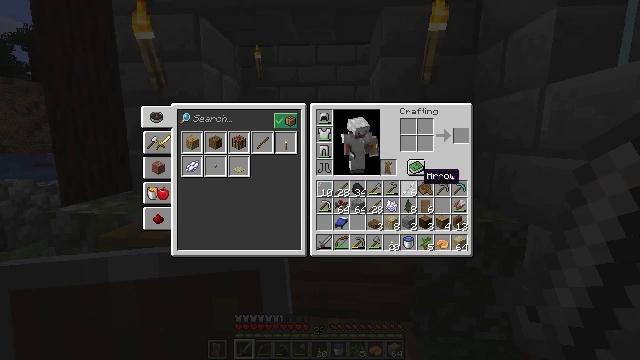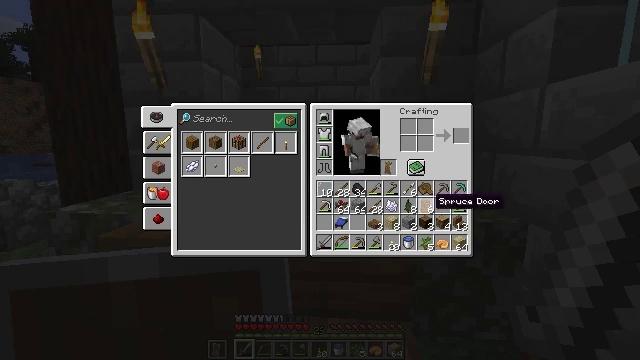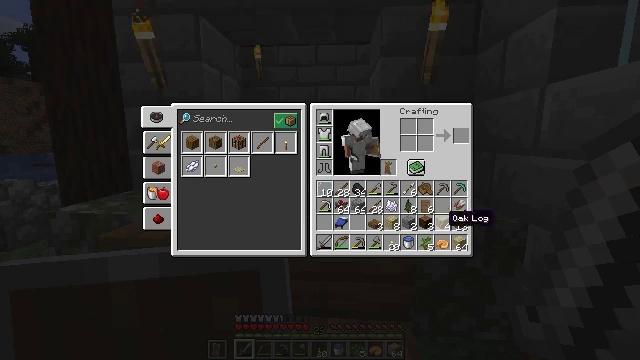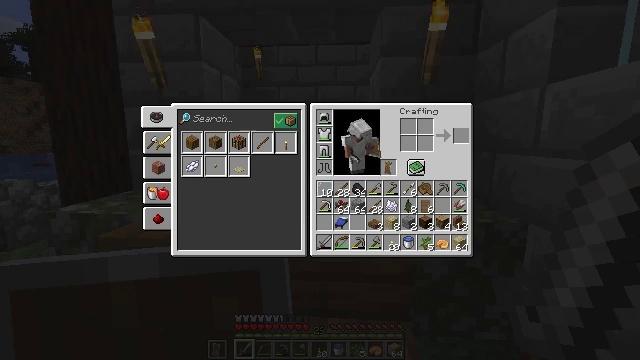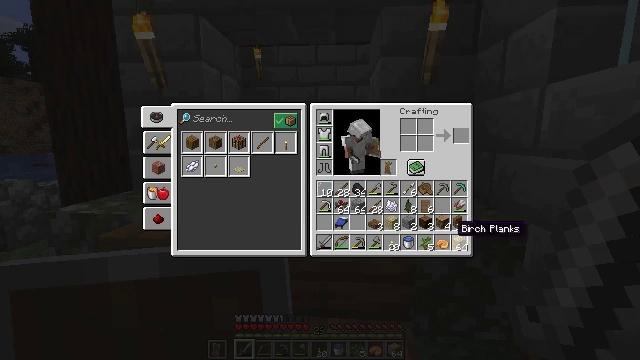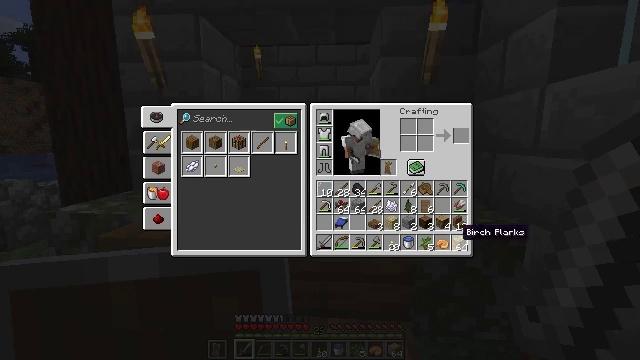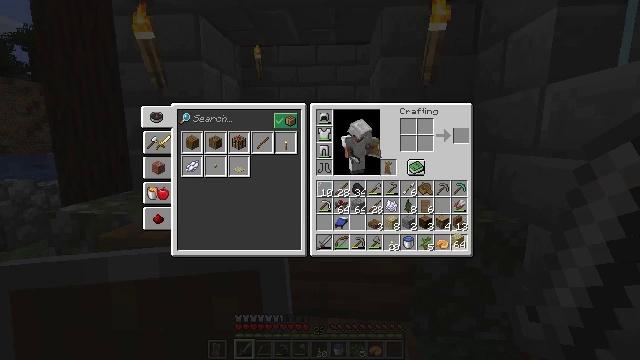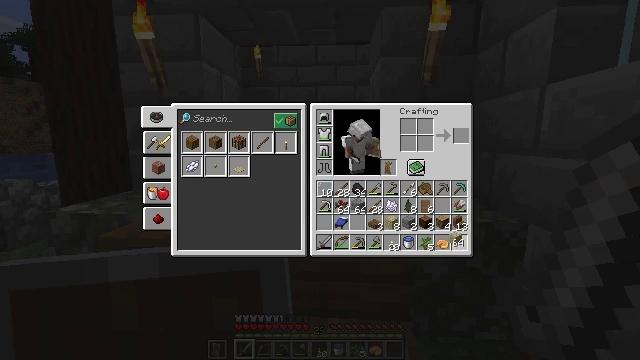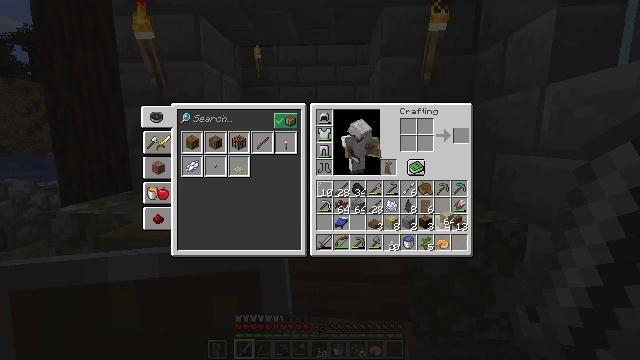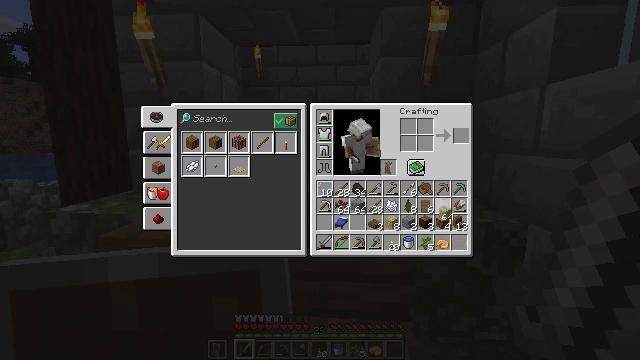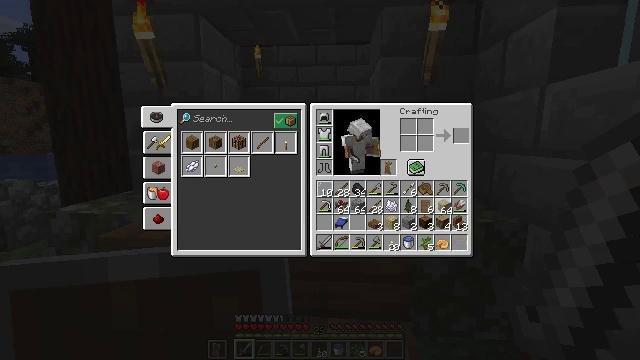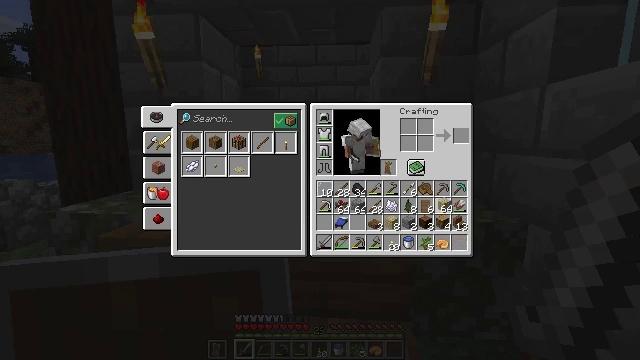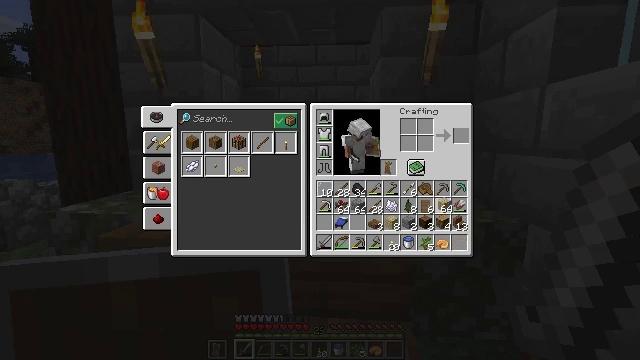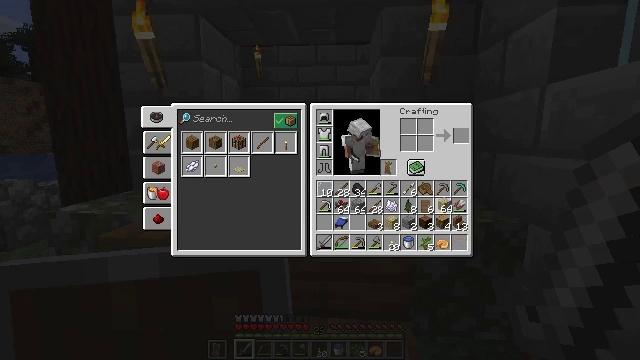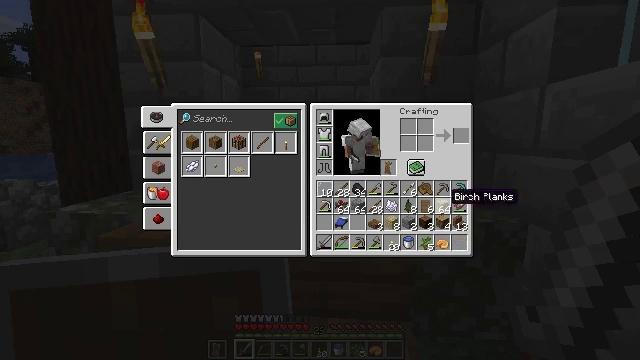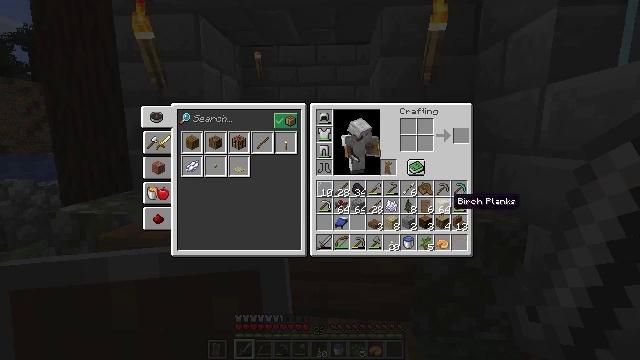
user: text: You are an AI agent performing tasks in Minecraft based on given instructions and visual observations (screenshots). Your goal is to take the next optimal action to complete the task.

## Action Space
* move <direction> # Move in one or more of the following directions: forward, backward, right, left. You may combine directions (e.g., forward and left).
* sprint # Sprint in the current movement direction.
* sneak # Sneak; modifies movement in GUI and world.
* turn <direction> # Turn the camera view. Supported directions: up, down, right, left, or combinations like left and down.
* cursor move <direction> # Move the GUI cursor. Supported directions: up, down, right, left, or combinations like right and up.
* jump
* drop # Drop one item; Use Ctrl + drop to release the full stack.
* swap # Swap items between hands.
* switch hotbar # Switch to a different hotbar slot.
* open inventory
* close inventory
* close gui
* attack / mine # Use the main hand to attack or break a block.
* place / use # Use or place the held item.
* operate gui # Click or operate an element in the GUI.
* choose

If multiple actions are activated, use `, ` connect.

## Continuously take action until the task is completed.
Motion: motion action
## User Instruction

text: Break the existing birch planks.
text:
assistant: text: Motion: cursor move right and down
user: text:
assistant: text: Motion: cursor move right and down
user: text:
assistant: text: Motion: cursor move right and down
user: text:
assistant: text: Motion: no_op
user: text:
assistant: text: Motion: no_op
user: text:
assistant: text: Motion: operate gui
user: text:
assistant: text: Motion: operate gui
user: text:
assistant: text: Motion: cursor move left and up
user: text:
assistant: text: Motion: no_op
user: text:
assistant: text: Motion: cursor move up
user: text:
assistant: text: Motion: no_op
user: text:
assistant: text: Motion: operate gui
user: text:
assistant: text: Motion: operate gui
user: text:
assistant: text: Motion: no_op
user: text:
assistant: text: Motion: no_op
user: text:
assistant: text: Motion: cursor move down
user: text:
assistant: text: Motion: no_op
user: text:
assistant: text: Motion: no_op
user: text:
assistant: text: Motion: operate gui
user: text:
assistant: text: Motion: cursor move down, operate gui
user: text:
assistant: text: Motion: cursor move down
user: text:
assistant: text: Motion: no_op
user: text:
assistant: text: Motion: no_op
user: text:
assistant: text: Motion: operate gui
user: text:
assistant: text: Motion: operate gui
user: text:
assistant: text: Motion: no_op
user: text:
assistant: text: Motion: no_op
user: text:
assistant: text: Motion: no_op
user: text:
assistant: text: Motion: no_op
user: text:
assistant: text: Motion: close gui